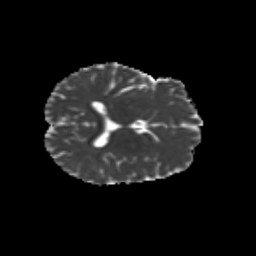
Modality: MD
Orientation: axial
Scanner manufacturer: siemens
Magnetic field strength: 3 T
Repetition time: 9.2 s
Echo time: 0.084 s